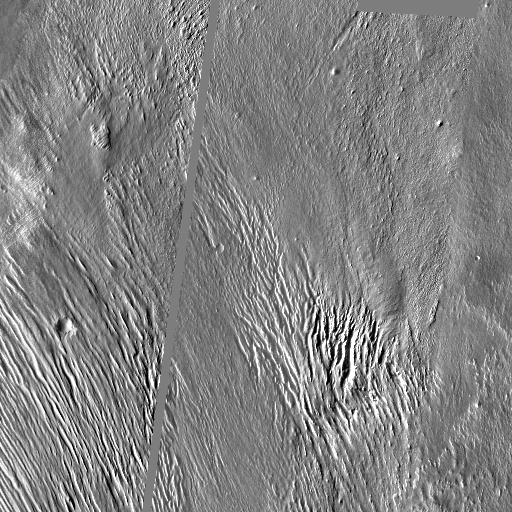
Crater classes present: Background, Other, Buried